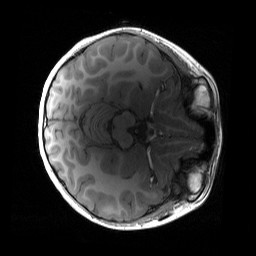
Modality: T1w
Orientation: axial
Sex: female
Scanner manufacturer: siemens
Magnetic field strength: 3 T
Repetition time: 1.9 s
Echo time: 0.00243 s